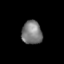
Tissue: lung
Cell type: Epithelial cells
Senescence score: 0.2326
Nuclear area (px): 469
Mean DAPI intensity: 123.868